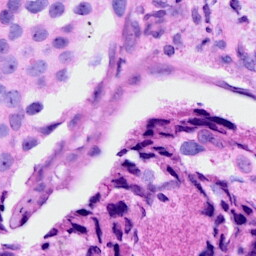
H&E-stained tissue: Breast